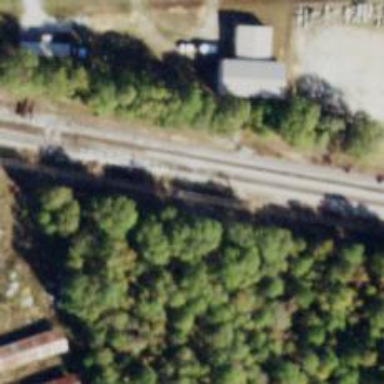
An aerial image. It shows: Railway siding with rails.